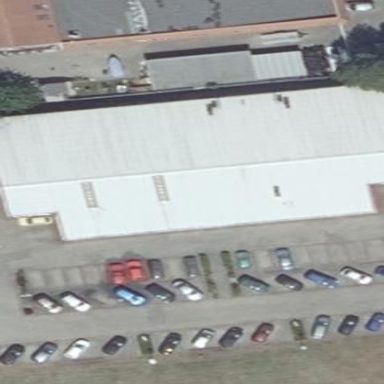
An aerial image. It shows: Commercial building.